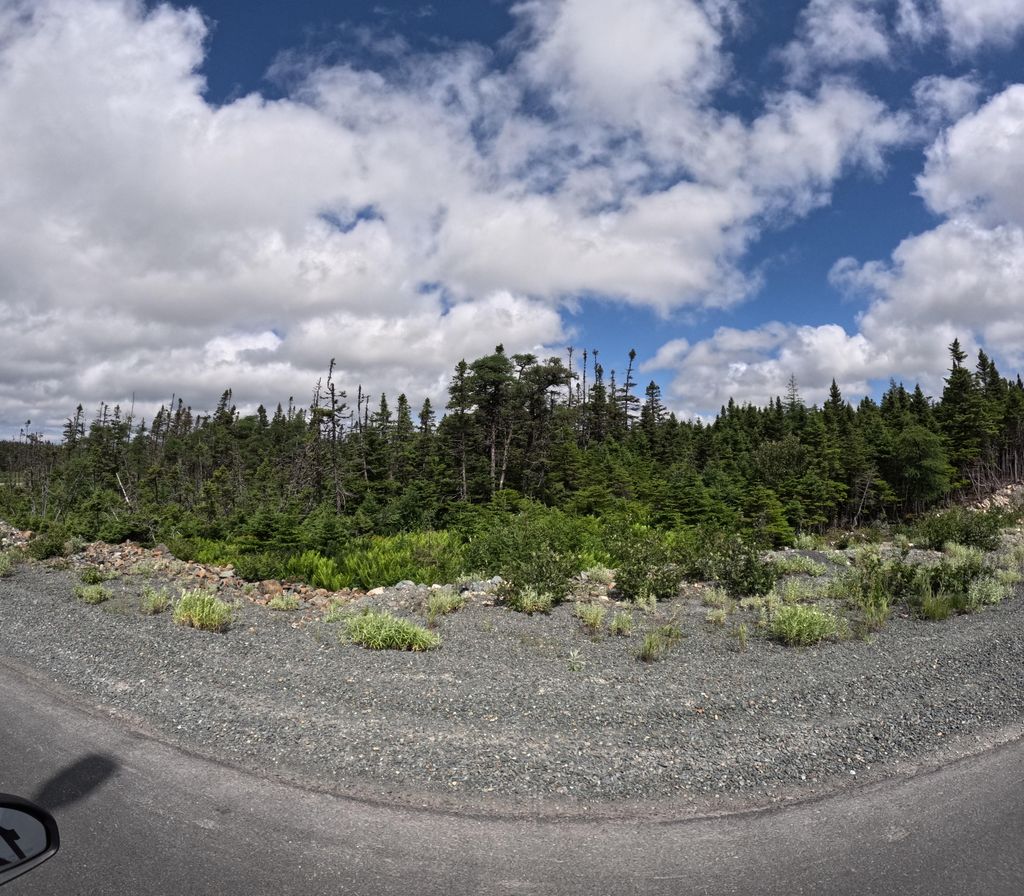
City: st_johns